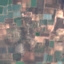
Land use / land cover class: PermanentCrop